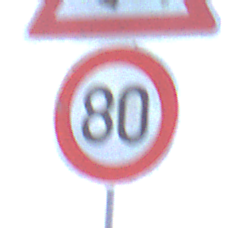
Verkehrszeichen: Geschwindigkeit80
Zusatzzeichen oben: AmphibienwanderungLinks
Umgebung: Outdoor, Nature
Tageszeit: SunriseSunset
Wetter: PartlyCloudy
Licht: Natural
Jahreszeit: NotSpecified
Kontrast: LowContrast